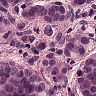
Metastatic tissue present: yes